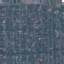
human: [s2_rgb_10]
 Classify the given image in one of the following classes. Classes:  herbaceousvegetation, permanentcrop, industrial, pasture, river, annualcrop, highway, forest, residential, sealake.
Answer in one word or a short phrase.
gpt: Residential